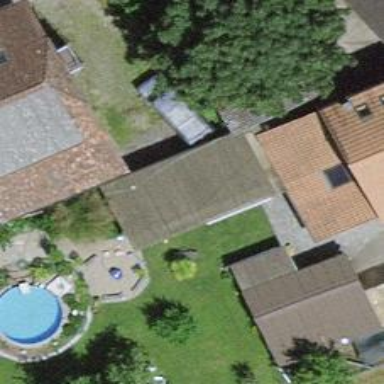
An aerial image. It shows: View of roof of building.